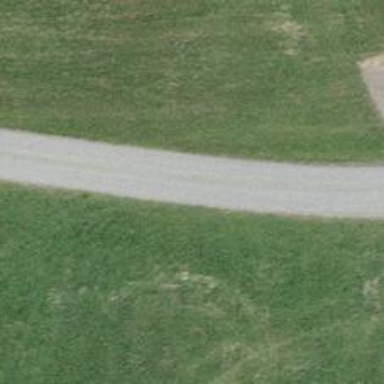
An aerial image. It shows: Asphalt track with grade1 tracktype.